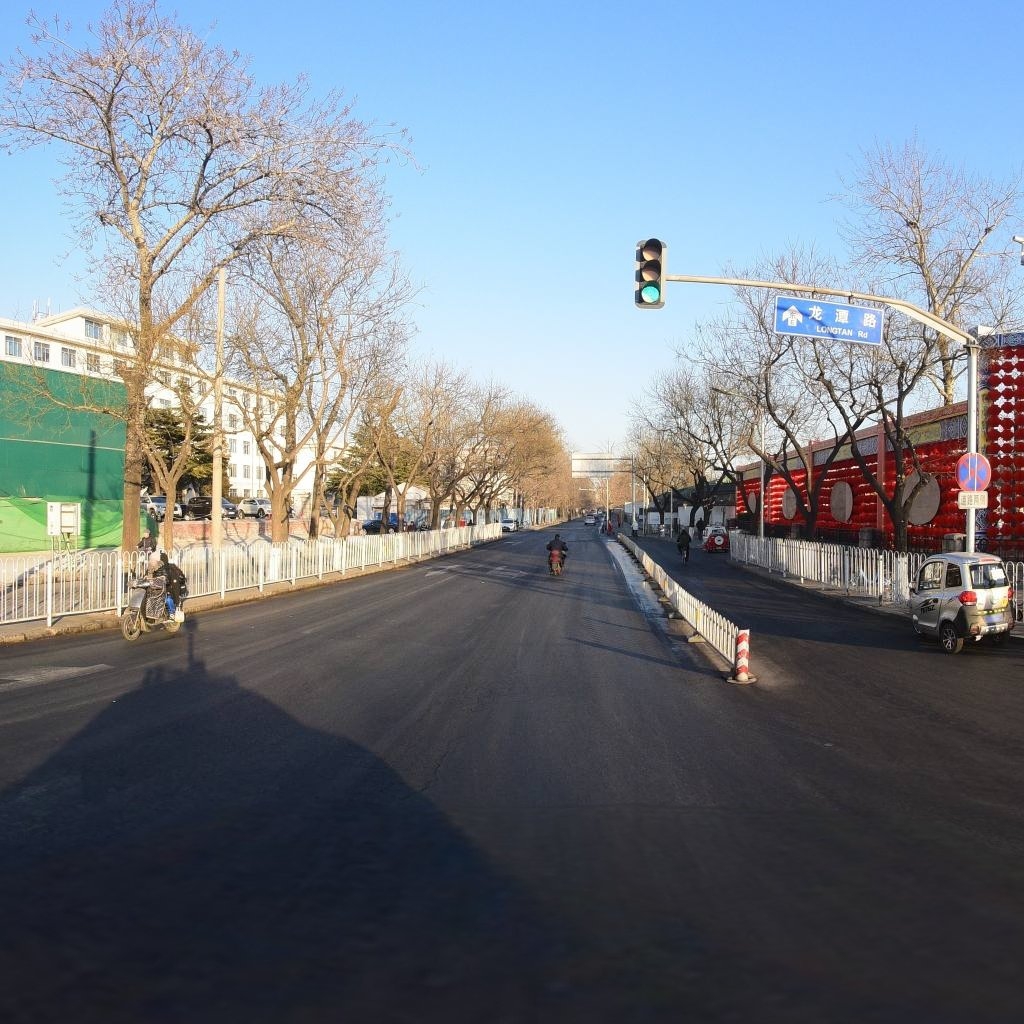
Region: Dongcheng
Road damage annotations: longitudinal crack